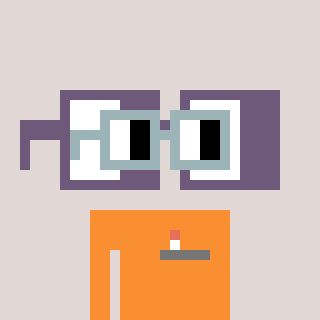
a pixel art character with square dark gray glasses, a glasses-shaped head and a orange-colored body on a warm background